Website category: phone
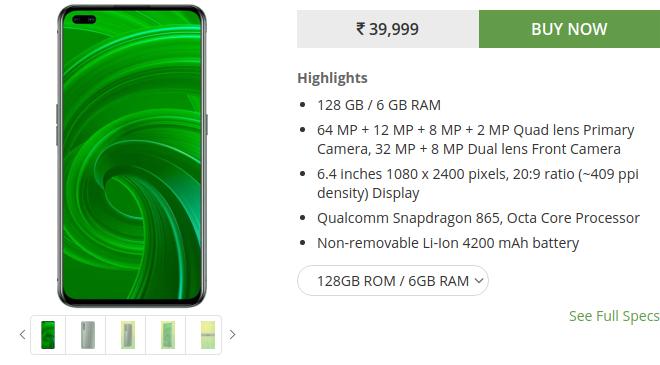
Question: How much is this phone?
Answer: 39,999

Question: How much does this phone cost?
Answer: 39,999

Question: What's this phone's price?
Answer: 39,999

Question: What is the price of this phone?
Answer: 39,999

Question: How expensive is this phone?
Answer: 39,999

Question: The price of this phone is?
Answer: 39,999

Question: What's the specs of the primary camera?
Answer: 64 MP + 12 MP + 8 MP + 2 MP Quad lens Primary Camera

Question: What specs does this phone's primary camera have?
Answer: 64 MP + 12 MP + 8 MP + 2 MP Quad lens Primary Camera

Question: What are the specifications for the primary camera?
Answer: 64 MP + 12 MP + 8 MP + 2 MP Quad lens Primary Camera

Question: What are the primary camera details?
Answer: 64 MP + 12 MP + 8 MP + 2 MP Quad lens Primary Camera

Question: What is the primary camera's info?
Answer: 64 MP + 12 MP + 8 MP + 2 MP Quad lens Primary Camera

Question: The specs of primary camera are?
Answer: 64 MP + 12 MP + 8 MP + 2 MP Quad lens Primary Camera

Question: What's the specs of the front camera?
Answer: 32 MP + 8 MP Dual lens Front Camera

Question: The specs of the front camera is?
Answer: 32 MP + 8 MP Dual lens Front Camera

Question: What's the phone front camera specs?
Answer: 32 MP + 8 MP Dual lens Front Camera

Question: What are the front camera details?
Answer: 32 MP + 8 MP Dual lens Front Camera

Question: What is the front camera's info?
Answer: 32 MP + 8 MP Dual lens Front Camera

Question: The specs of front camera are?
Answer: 32 MP + 8 MP Dual lens Front Camera

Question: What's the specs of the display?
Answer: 6.4 inches 1080 x 2400 pixels, 20:9 ratio (~409 ppi density) Display

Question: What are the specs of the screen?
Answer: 6.4 inches 1080 x 2400 pixels, 20:9 ratio (~409 ppi density) Display

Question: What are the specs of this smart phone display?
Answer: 6.4 inches 1080 x 2400 pixels, 20:9 ratio (~409 ppi density) Display

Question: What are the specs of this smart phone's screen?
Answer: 6.4 inches 1080 x 2400 pixels, 20:9 ratio (~409 ppi density) Display

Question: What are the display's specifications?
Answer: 6.4 inches 1080 x 2400 pixels, 20:9 ratio (~409 ppi density) Display

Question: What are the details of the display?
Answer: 6.4 inches 1080 x 2400 pixels, 20:9 ratio (~409 ppi density) Display

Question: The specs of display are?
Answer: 6.4 inches 1080 x 2400 pixels, 20:9 ratio (~409 ppi density) Display

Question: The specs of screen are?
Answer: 6.4 inches 1080 x 2400 pixels, 20:9 ratio (~409 ppi density) Display

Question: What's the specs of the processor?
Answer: Qualcomm Snapdragon 865, Octa Core Processor

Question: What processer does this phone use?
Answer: Qualcomm Snapdragon 865, Octa Core Processor

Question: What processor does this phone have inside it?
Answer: Qualcomm Snapdragon 865, Octa Core Processor

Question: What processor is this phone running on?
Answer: Qualcomm Snapdragon 865, Octa Core Processor

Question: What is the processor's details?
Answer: Qualcomm Snapdragon 865, Octa Core Processor

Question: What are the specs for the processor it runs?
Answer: Qualcomm Snapdragon 865, Octa Core Processor

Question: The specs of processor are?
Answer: Qualcomm Snapdragon 865, Octa Core Processor

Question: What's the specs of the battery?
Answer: Non-removable Li-Ion 4200 mAh battery

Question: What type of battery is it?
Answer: Non-removable Li-Ion 4200 mAh battery

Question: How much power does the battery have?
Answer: Non-removable Li-Ion 4200 mAh battery

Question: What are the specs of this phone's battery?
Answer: Non-removable Li-Ion 4200 mAh battery

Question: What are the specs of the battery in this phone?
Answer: Non-removable Li-Ion 4200 mAh battery

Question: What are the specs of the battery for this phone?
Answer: Non-removable Li-Ion 4200 mAh battery

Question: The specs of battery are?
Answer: Non-removable Li-Ion 4200 mAh battery